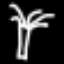
Label: palm tree